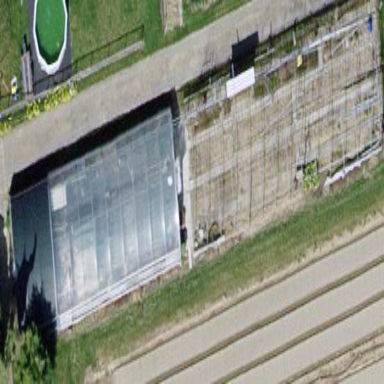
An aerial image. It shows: Greenhouse used for horticulture.